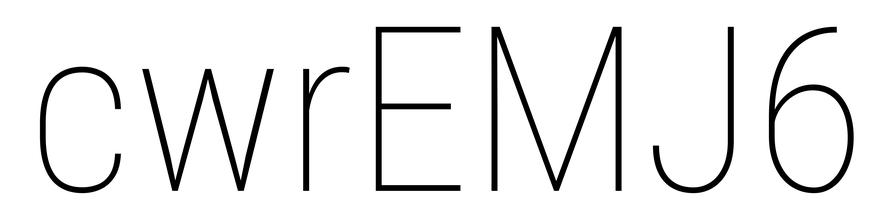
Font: Roboto_Condensed_Thin